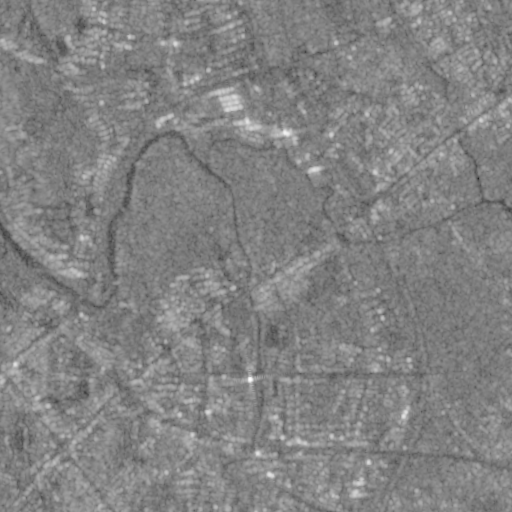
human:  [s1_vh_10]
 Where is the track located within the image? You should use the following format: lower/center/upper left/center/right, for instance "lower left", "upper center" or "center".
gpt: The track is located in the lower left of the image.
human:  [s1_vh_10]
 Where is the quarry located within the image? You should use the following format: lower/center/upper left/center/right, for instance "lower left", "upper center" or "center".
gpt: There is no quarry in the image.

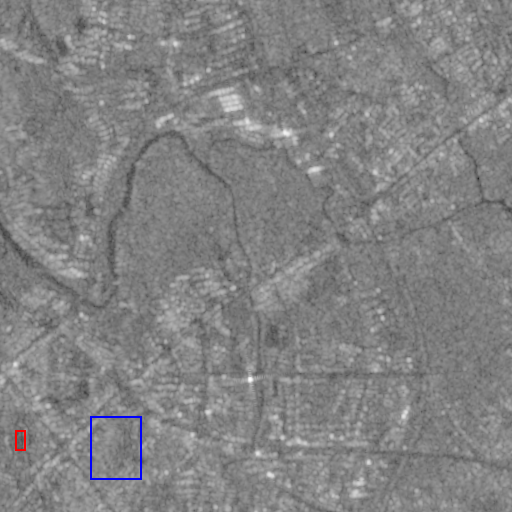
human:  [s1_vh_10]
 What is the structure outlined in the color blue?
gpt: The structure outlined in blue is a park.
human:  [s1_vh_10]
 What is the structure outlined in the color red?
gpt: The structure outlined in red is a track.
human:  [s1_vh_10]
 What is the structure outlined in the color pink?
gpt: There is no pink outline.